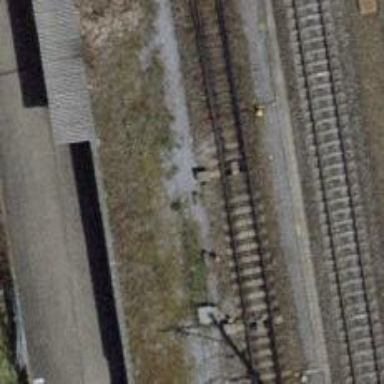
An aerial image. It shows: Railway switch.